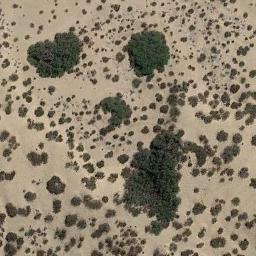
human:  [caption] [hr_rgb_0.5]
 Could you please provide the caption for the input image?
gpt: There are many different kinds of bushes make up the chaparral in the yellow bare land .

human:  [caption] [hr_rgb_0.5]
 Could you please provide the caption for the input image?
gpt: Chaparral is half dense and half sparse in the sand .

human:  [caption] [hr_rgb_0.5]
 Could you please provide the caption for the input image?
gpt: Only scattered weeds can be seen in this desert .

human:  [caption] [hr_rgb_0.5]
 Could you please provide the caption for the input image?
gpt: Some smaller chaparrals and larger green chaparrals grow in the desert .

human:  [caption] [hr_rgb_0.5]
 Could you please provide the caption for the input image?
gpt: The plants in the chaparral are not evenly distributed .